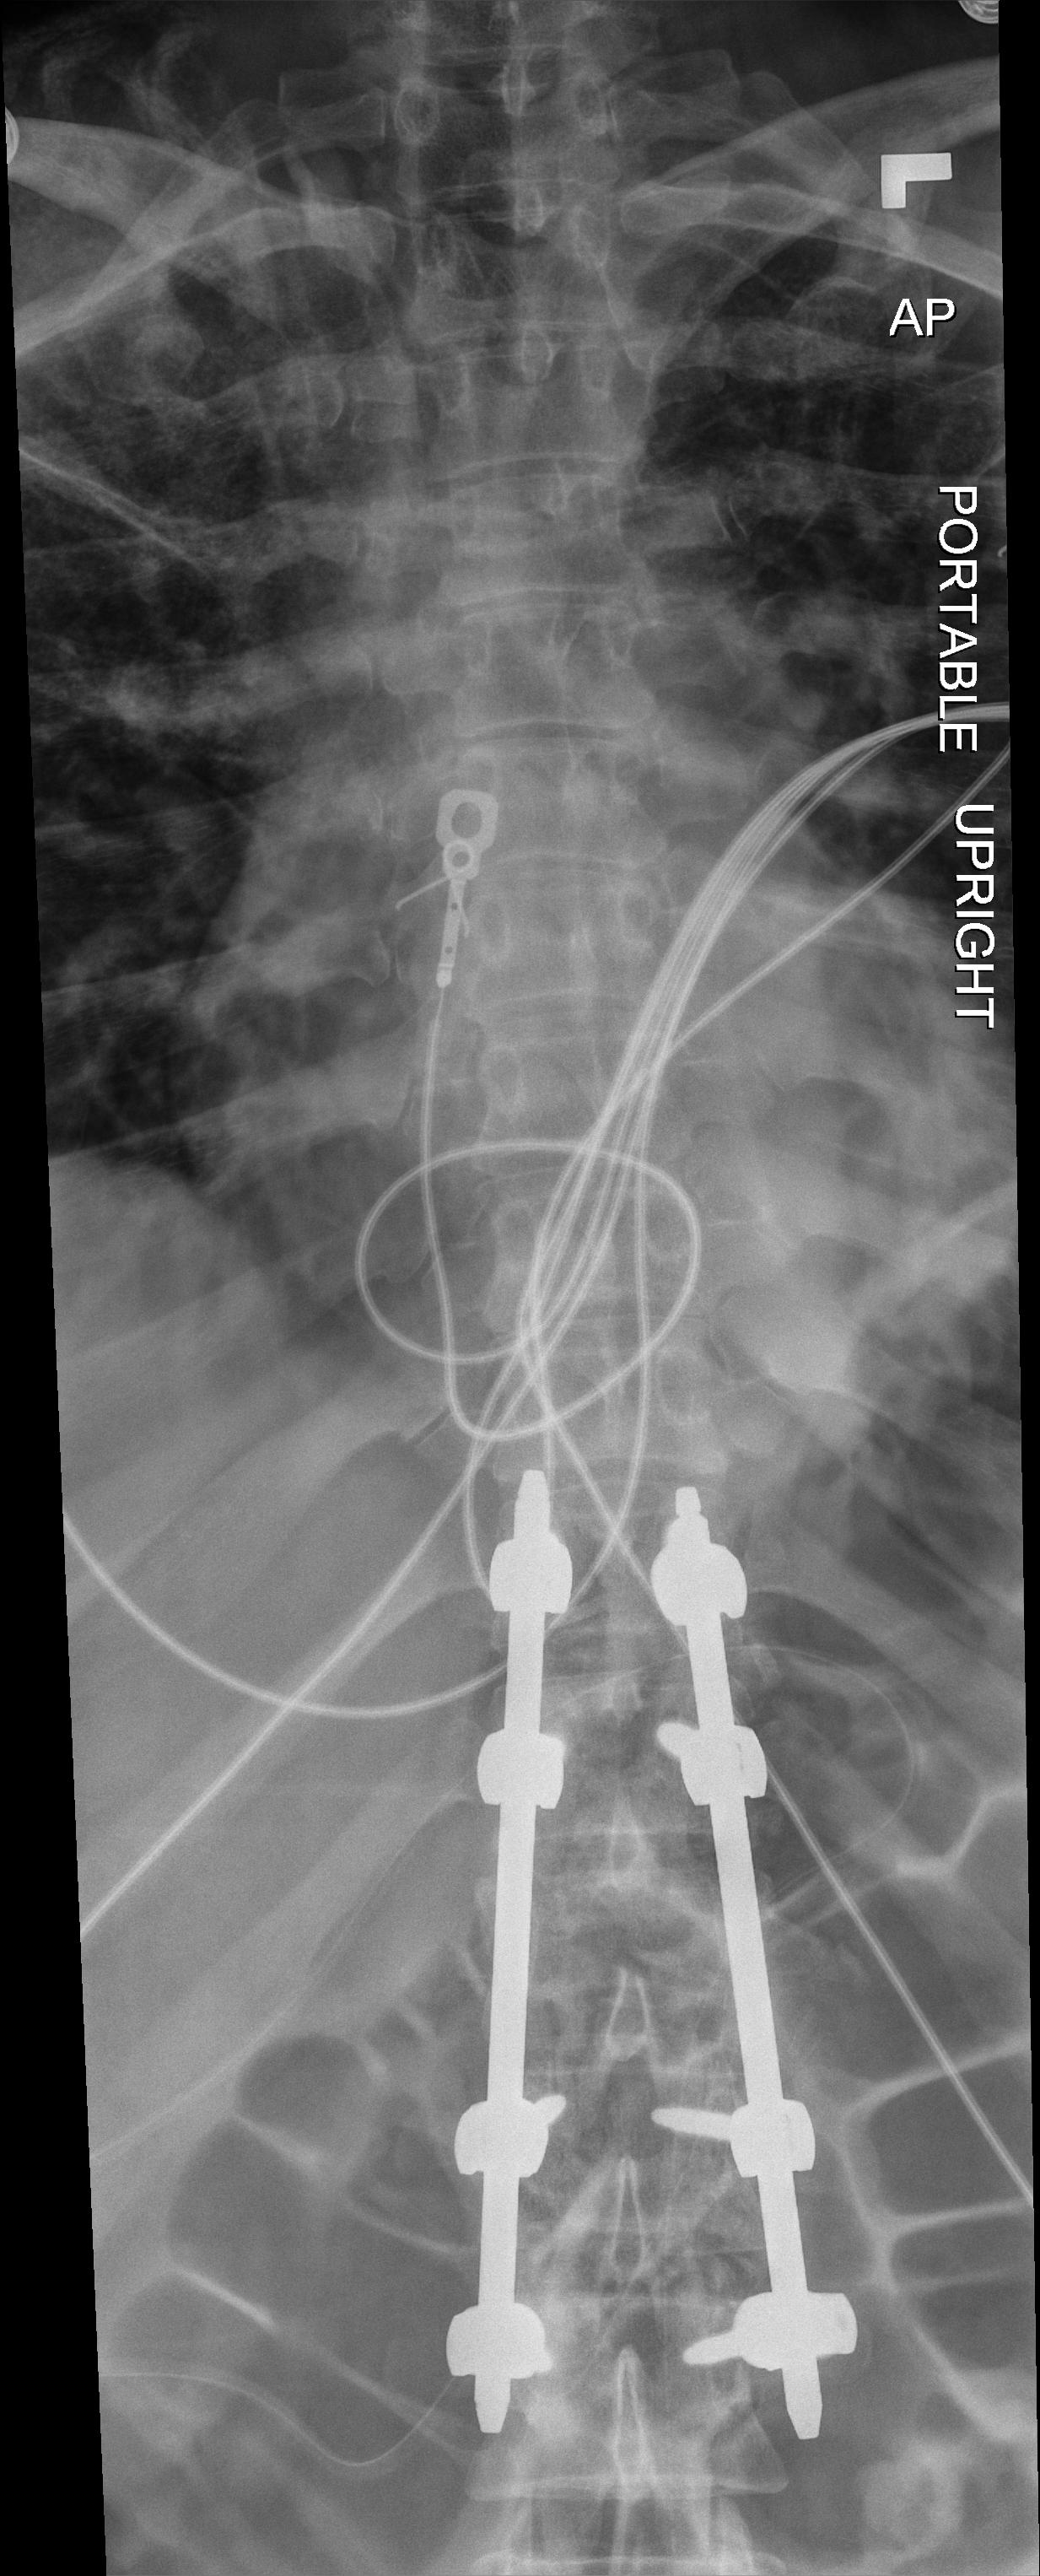
View: AP
Implant manufacturer: medtronic solera